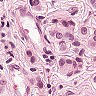
Metastatic tissue present: yes